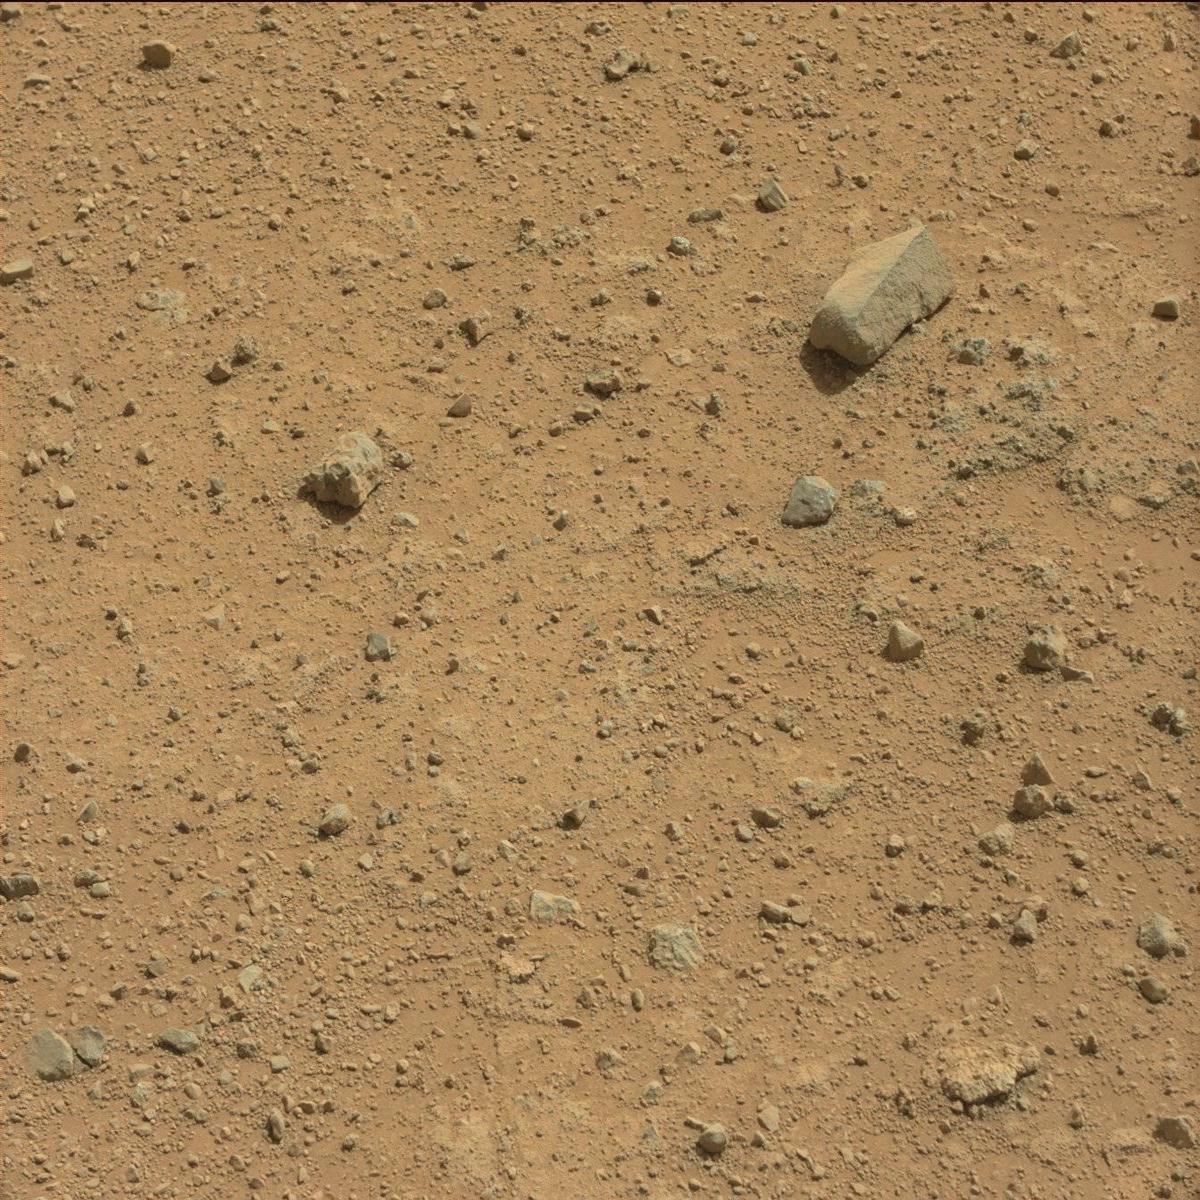
Terrain classes present: Bedrock, Rock, Sand / Soil